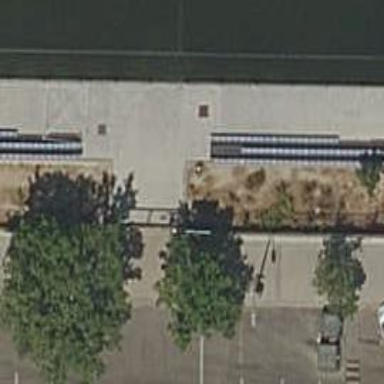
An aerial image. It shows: Bicycle parking area with stands.